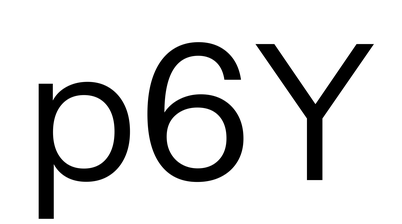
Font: InstrumentSans_Regular